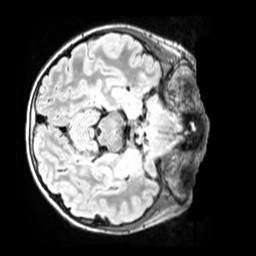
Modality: FLAIR
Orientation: axial
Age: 11
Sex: male
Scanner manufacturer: siemens
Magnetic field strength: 3 T
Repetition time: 5 s
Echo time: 0.388 s